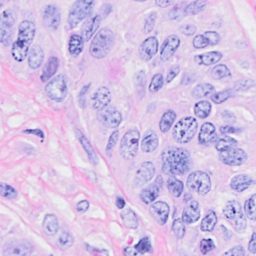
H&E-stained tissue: Breast